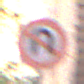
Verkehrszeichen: VerbotWenden
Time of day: MorningAfternoon
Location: Outdoor (Urban)
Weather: Clear
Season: NotSpecified
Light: Natural